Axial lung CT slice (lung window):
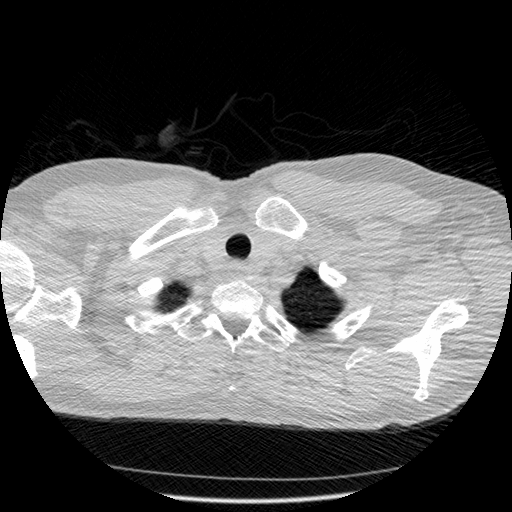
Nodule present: no